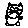
Label: cat